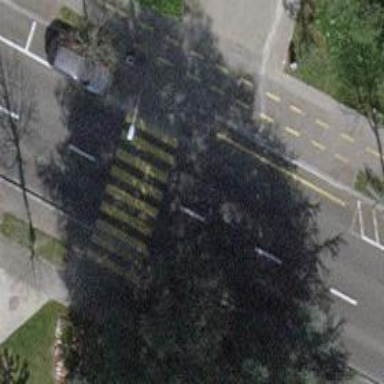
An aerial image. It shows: Uncontrolled road crossing.